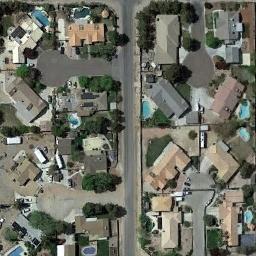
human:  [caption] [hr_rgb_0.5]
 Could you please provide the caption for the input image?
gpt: Many buildings of different shapes are in medium residential area .

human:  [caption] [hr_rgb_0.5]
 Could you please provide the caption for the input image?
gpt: The medium residential area has some neatly arranged houses and some of the houses have swimming pools .

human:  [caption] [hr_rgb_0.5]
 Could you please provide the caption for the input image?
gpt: There are many trees of different colors in medium-sized residential areas .

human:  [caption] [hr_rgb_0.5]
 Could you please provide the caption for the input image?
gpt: The medium residential is next to the road and some trees .

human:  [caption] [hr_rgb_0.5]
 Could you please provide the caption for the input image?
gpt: There are many buildings and some trees on the medium residential area .